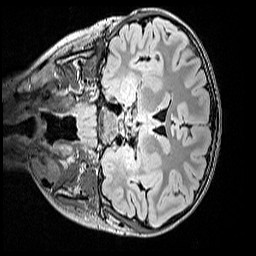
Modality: FLAIR
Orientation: coronal
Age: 12
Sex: female
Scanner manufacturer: siemens
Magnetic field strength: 3 T
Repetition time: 5 s
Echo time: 0.388 s